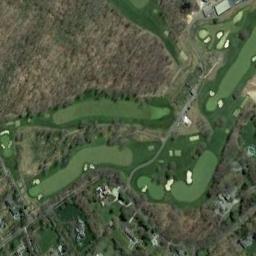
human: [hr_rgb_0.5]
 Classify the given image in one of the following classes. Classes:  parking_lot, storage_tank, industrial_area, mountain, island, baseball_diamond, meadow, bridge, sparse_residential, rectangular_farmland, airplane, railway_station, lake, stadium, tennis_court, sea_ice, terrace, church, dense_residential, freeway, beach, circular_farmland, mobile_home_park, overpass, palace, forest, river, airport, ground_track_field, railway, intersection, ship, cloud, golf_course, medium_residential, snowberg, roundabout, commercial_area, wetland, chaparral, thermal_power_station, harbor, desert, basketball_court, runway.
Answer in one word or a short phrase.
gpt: golf_course